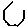
Label: hexagon